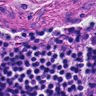
Metastatic tissue present: yes